Question: this is the heatmap of the question. Each task can only be assigned to one person, and each person can only be assigned one task. How to allocate to maximize total profit? (all profits are multiples of ten), and output the maximum profit.
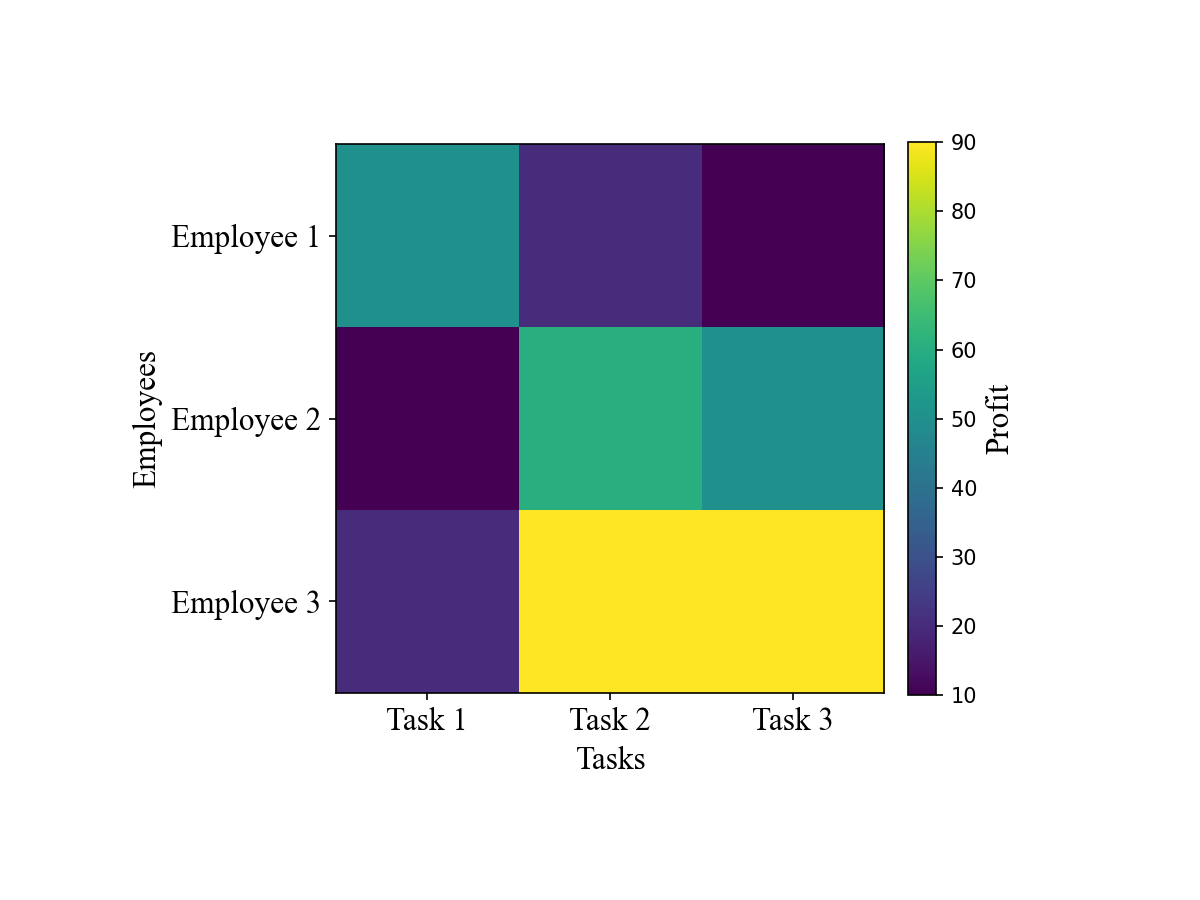
Answer: 200